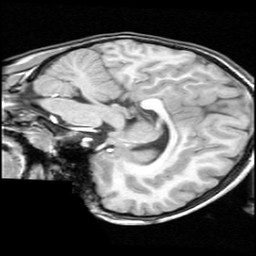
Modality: T1w
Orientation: sagittal
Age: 9
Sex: female
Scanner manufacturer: ge
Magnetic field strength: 1.5 T
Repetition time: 0.03333 s
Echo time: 0.008 s